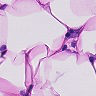
Metastatic tissue present: no